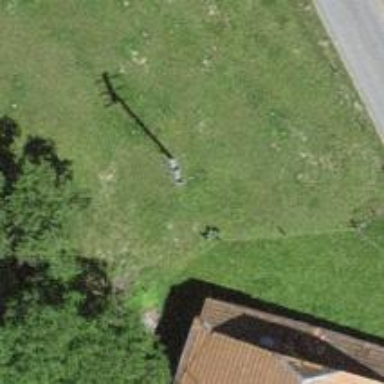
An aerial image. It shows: Power pole.